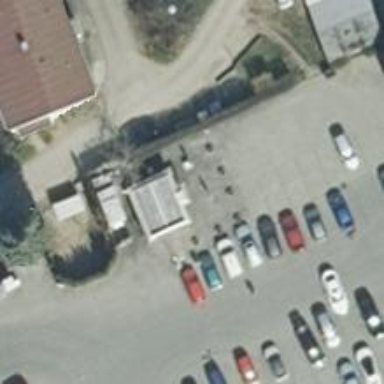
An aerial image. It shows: Fast food establishment.